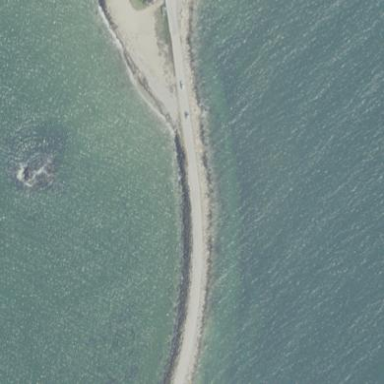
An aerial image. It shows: Breakwater constructed of rocks.